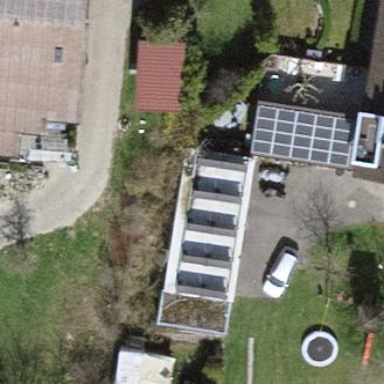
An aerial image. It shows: Group of garages.